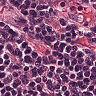
Metastatic tissue present: no